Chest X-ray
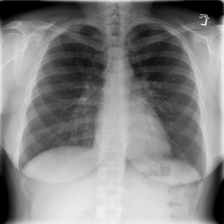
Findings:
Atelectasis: negative
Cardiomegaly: negative
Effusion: negative
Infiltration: negative
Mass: negative
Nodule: negative
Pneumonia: negative
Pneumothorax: negative
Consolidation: negative
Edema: negative
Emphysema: negative
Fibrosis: negative
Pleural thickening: negative
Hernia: negative